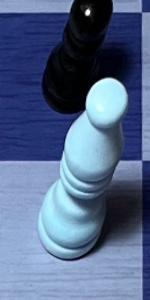
Label: Bishop_White